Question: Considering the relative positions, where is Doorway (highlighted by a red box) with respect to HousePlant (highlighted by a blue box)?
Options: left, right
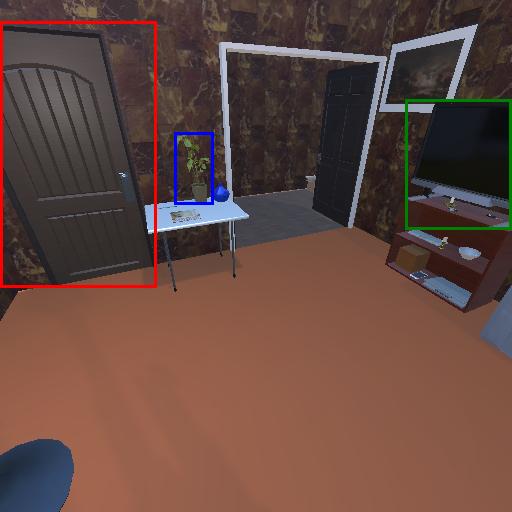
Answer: left